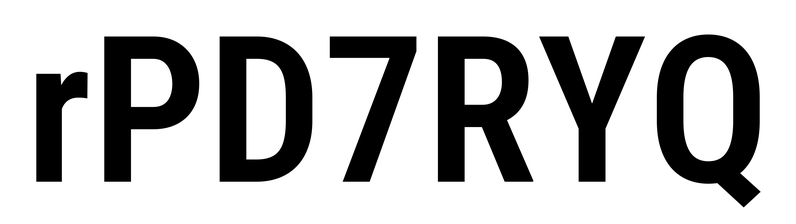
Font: Roboto_Condensed_SemiBold